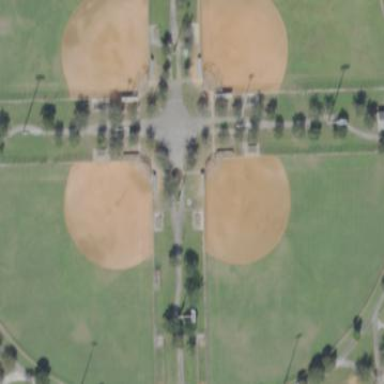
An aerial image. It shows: Baseball pitch surrounded by fence.